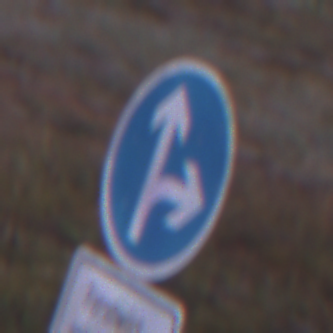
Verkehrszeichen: VorgeschriebeneFahrtrichtungGeradeausOderRechts
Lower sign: BesondereFahrzeugeUndTransportgueter7
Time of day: SunriseSunset
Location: Outdoor (Nature)
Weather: Clear
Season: NotSpecified
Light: Natural